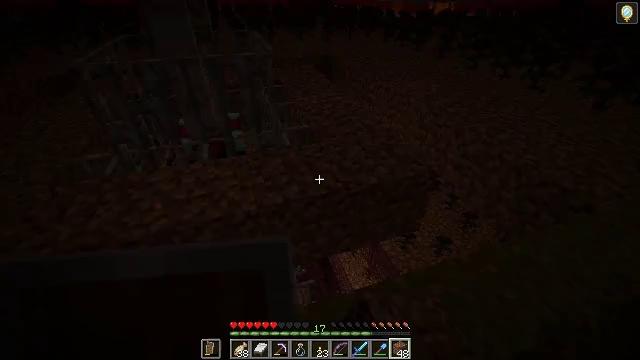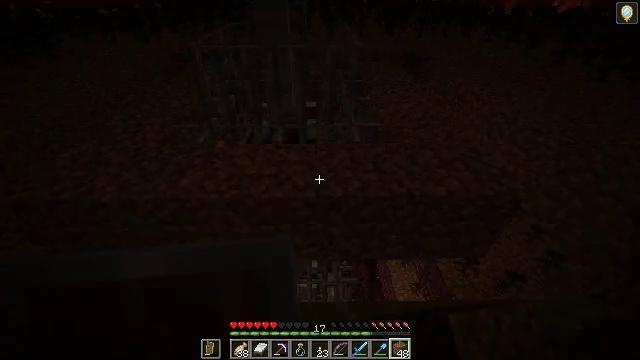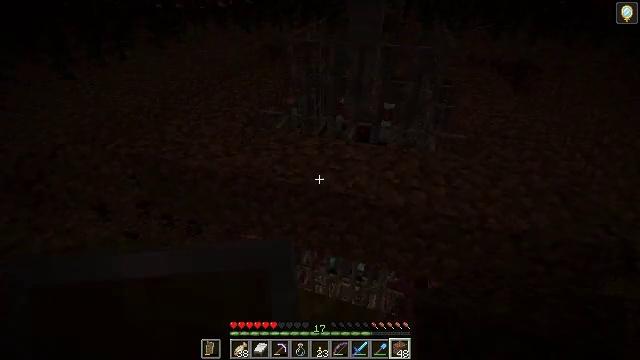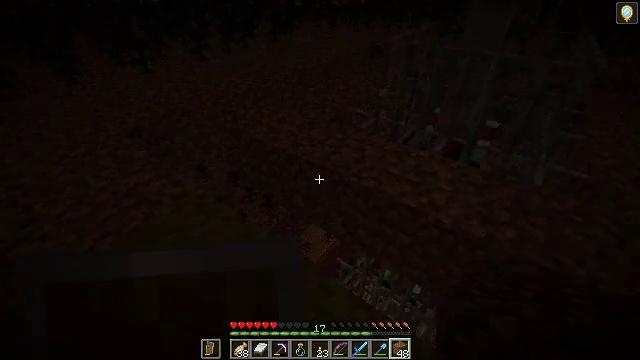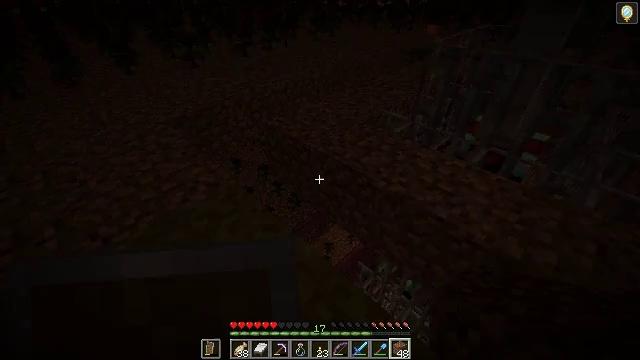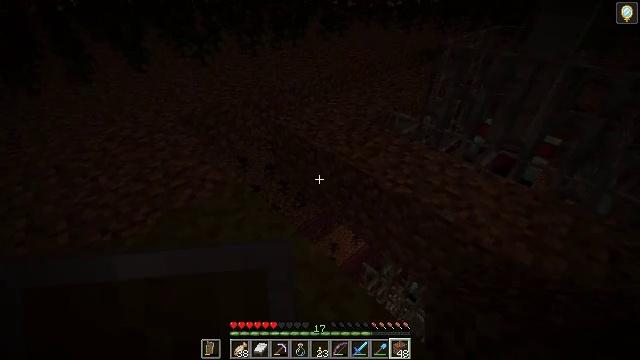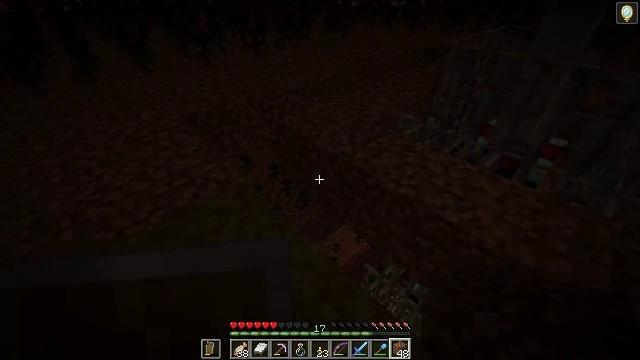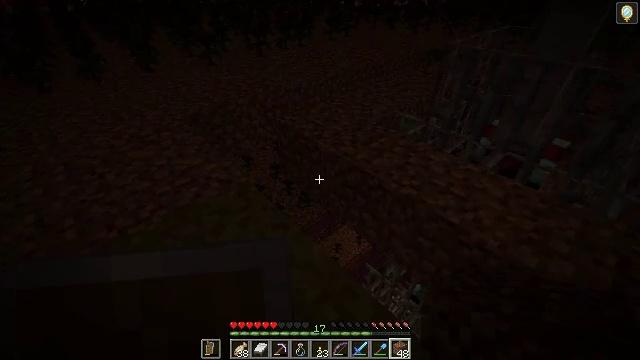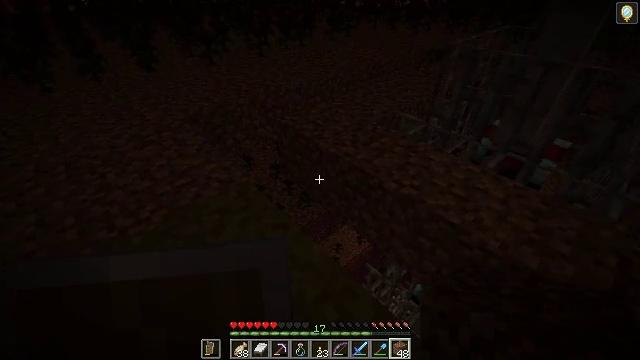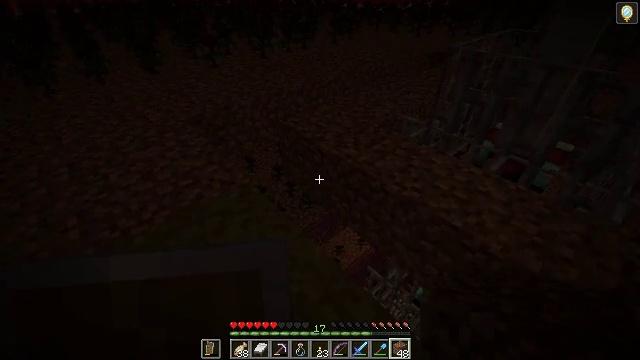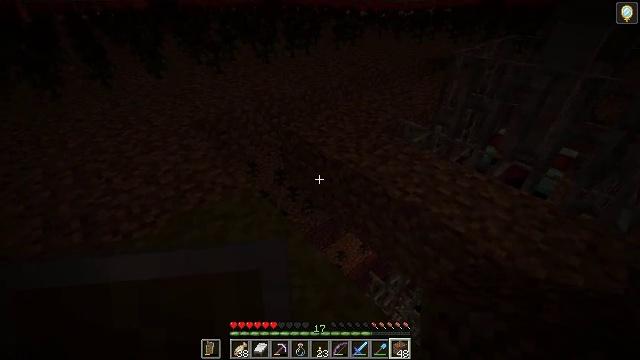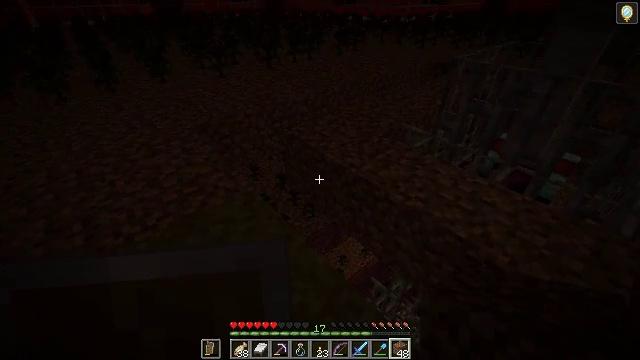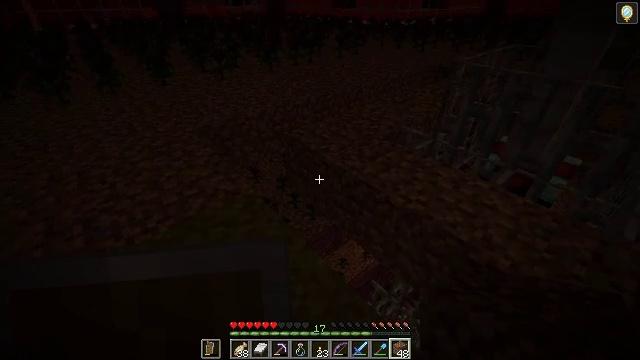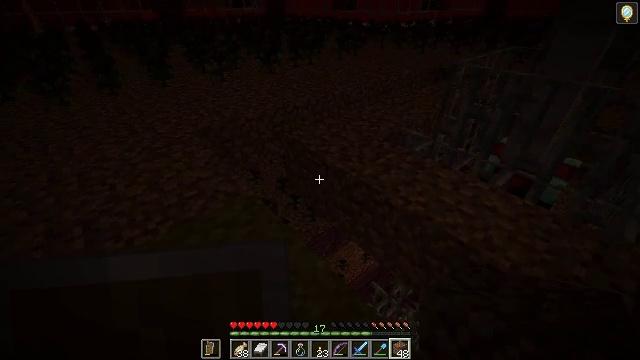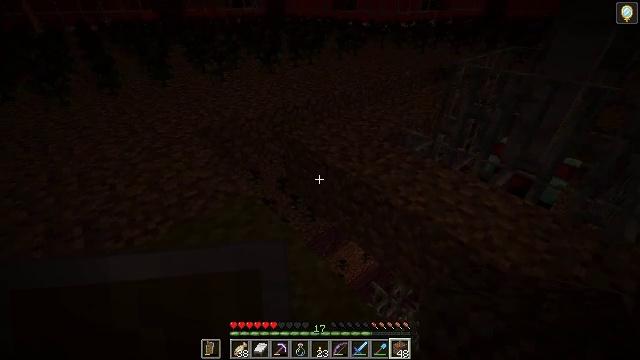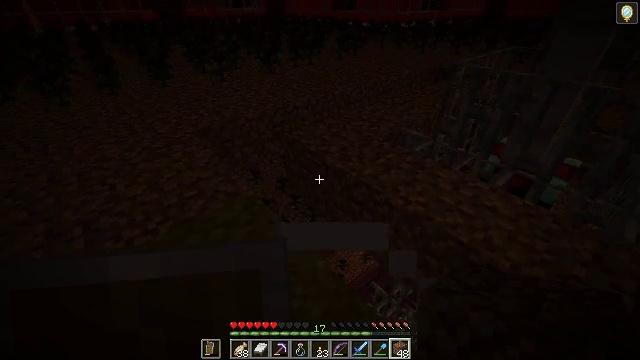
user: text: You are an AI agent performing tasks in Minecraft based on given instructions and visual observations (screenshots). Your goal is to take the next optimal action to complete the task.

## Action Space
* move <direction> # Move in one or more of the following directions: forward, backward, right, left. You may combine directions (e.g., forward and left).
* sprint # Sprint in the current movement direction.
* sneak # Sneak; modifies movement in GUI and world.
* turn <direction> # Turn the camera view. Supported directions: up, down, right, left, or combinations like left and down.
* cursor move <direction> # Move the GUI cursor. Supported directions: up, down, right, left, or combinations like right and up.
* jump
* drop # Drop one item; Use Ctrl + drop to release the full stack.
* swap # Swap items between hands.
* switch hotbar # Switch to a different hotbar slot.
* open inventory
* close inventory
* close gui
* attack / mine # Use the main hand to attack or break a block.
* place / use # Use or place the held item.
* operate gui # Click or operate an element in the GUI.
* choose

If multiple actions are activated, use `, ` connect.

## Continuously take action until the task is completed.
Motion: motion action
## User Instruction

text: Break the dirt block.
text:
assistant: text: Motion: turn left and down
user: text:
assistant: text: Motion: turn left
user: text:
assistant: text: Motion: turn left
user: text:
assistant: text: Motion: turn left
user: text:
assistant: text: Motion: turn left
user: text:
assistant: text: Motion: no_op
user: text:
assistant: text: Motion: no_op
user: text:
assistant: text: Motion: no_op
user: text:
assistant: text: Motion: no_op
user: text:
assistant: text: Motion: turn up
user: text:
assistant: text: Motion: no_op
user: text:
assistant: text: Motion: no_op
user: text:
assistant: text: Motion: no_op
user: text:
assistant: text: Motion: no_op
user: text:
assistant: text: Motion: no_op
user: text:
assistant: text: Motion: no_op
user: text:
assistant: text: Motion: no_op
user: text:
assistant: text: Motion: no_op
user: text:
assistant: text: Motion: no_op
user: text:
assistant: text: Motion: no_op
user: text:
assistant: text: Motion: turn left
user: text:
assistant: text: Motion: turn left
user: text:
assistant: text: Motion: turn left
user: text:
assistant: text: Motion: turn left
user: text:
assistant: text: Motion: turn left
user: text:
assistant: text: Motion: turn left and down
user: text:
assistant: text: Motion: turn left and down
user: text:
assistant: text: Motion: no_op
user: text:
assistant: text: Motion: no_op
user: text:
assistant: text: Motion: no_op